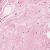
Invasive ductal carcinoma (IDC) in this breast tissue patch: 0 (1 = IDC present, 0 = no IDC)